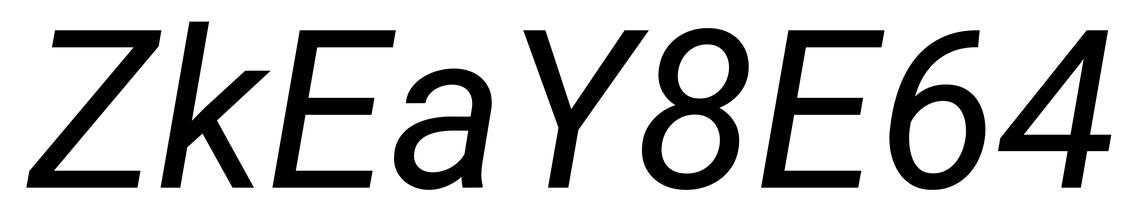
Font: Roboto-Italic_Italic